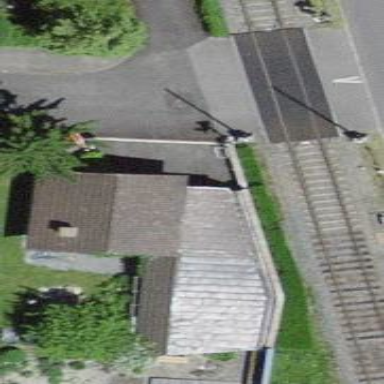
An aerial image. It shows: Garage.